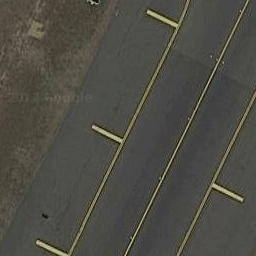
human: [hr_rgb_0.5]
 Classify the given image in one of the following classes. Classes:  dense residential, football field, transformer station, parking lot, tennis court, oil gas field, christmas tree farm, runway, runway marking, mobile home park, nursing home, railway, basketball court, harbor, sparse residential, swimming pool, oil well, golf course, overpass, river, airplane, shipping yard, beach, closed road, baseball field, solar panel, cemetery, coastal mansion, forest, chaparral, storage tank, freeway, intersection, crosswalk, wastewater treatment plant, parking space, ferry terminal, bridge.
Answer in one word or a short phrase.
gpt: runway marking